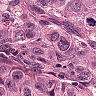
Metastatic tissue present: yes